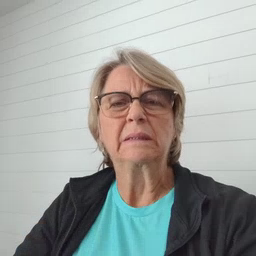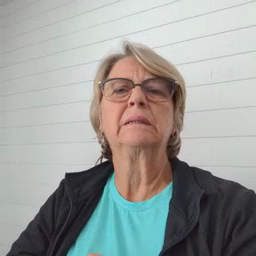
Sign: wet